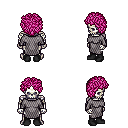
a pixel art fantasy rpg character, male body template, skeleton, chain mail, gold greaves, pink curly afro hairstyle, black shoes, four views (front, back, left, right), 2x2 character sprite sheet, small pixel art, hard edges, no anti-aliasing